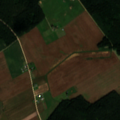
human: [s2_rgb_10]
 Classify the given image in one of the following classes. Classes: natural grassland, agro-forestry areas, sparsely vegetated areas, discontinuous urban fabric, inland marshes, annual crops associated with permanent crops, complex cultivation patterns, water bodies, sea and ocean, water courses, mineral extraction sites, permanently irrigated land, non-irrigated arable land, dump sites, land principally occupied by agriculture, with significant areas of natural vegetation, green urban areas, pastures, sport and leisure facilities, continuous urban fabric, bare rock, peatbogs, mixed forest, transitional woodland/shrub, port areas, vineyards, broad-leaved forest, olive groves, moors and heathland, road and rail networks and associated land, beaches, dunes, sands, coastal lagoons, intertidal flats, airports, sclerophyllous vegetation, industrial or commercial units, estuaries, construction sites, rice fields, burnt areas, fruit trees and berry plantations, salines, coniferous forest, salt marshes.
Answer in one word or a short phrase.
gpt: non-irrigated arable land, complex cultivation patterns, coniferous forest, mixed forest